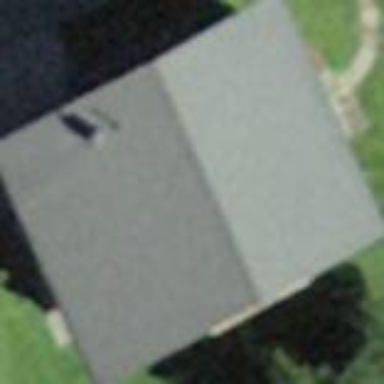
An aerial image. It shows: Residential building with gabled roof oriented across.